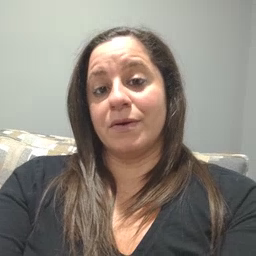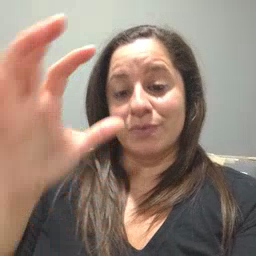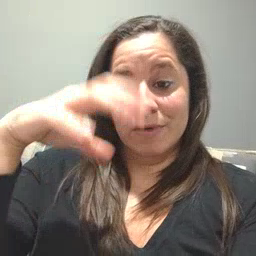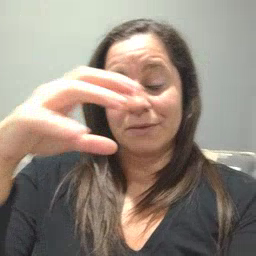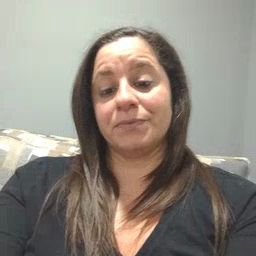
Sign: rain